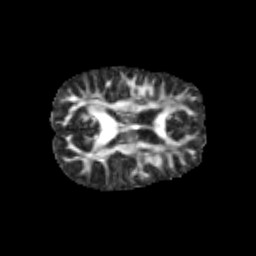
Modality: FA
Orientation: axial
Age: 11
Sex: male
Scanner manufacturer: siemens
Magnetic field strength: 3 T
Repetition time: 3.8 s
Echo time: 0.07 s